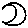
Label: moon